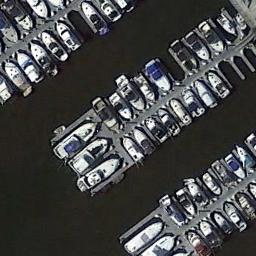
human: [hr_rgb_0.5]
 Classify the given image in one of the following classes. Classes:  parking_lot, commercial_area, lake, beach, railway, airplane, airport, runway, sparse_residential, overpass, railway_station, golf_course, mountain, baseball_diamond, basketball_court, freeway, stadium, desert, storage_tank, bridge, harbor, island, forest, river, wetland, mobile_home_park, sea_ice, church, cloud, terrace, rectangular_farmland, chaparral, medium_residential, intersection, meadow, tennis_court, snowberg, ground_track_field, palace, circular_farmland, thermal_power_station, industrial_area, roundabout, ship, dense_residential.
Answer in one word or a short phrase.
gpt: harbor